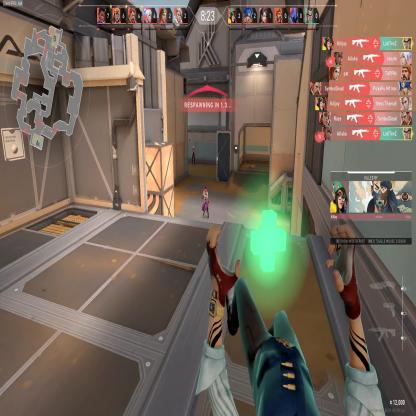
Label: enemy ; enemy